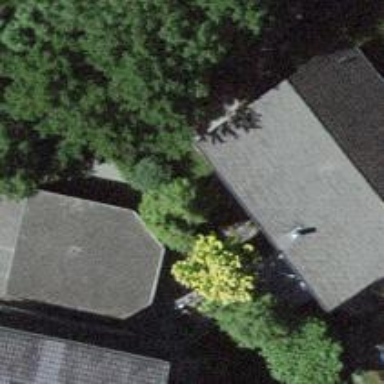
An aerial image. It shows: Garage.